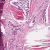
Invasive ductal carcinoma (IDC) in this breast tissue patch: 1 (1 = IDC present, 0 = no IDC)